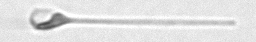
Label: Asterionellopsis_glacialis